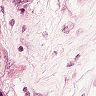
Metastatic tissue present: yes